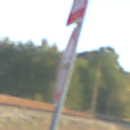
Verkehrszeichen: Ueberholverbot
Zusatzzeichen oben: FussgaengerLinks
Umgebung: Outdoor, RoadRail
Tageszeit: SunriseSunset
Wetter: Clear
Licht: Natural
Jahreszeit: NotSpecified
Kontrast: HighContrast